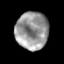
Tissue: prostate
Cell type: T cells
Senescence score: 0.3327
Nuclear area (px): 1205
Mean DAPI intensity: 150.92